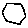
Label: hexagon